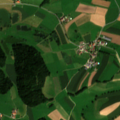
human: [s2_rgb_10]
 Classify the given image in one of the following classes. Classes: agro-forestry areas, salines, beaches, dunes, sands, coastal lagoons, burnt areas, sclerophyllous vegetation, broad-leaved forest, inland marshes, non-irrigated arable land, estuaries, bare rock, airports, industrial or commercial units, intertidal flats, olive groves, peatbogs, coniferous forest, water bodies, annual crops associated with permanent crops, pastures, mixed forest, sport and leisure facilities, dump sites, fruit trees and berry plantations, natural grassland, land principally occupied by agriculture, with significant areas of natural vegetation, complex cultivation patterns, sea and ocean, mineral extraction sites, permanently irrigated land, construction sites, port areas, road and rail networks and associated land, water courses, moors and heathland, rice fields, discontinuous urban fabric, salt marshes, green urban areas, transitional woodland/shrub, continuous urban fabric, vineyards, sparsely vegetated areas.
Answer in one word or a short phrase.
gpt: non-irrigated arable land, land principally occupied by agriculture, with significant areas of natural vegetation, coniferous forest